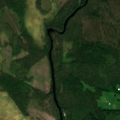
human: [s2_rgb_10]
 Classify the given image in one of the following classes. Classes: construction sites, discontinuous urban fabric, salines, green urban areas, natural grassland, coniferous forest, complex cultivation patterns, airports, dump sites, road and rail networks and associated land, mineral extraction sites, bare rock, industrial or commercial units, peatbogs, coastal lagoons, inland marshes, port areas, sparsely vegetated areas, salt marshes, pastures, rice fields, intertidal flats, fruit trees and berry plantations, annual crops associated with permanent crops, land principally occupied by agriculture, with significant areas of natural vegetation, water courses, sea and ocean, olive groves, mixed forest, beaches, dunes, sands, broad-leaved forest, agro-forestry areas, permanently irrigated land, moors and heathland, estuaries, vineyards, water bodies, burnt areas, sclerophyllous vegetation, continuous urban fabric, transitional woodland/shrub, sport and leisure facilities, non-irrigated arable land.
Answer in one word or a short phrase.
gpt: coniferous forest, mixed forest, transitional woodland/shrub, peatbogs